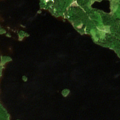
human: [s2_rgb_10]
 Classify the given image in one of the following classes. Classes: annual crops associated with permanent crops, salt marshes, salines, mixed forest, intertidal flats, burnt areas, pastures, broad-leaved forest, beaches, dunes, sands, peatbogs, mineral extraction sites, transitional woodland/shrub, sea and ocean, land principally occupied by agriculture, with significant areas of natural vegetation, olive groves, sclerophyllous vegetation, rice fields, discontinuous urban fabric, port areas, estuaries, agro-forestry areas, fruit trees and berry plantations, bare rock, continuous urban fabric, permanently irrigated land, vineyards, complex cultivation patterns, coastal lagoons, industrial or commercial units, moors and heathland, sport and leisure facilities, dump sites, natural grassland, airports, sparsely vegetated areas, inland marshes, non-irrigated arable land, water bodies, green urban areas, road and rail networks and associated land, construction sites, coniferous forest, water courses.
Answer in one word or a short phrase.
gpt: coniferous forest, mixed forest, water bodies